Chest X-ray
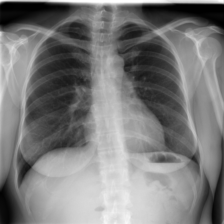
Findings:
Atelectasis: negative
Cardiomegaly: negative
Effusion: negative
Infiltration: negative
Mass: negative
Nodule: negative
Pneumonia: negative
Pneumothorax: negative
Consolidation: negative
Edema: negative
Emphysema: negative
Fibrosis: negative
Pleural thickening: negative
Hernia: negative